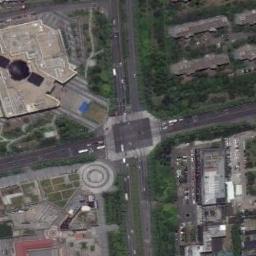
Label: intersection